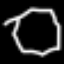
Label: octagon